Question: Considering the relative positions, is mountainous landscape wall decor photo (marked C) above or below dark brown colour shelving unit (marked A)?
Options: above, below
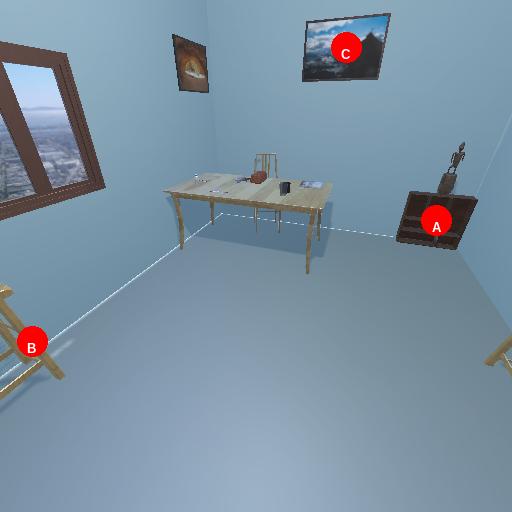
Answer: above